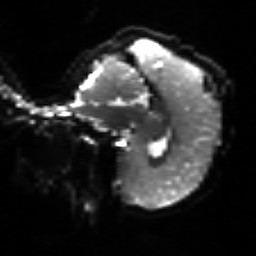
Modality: sbref
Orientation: sagittal
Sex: male
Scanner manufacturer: siemens
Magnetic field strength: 3 T
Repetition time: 5 s
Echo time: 0.071 s